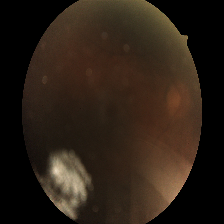
Diabetic retinopathy grade: Moderate